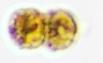
Label: Margalefidinium